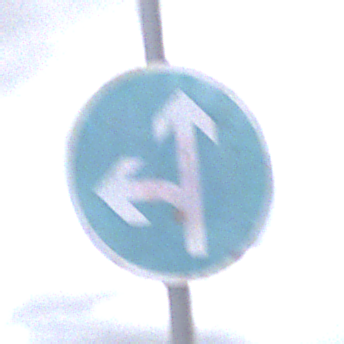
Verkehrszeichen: VorgeschriebeneFahrtrichtungGeradeausOderLinks
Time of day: MorningAfternoon
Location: Outdoor (Suburban)
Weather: PartlyCloudy
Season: NotSpecified
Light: Natural